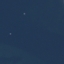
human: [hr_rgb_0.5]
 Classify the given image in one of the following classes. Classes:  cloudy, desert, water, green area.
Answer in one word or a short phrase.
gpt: water